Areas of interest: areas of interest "Park Square"
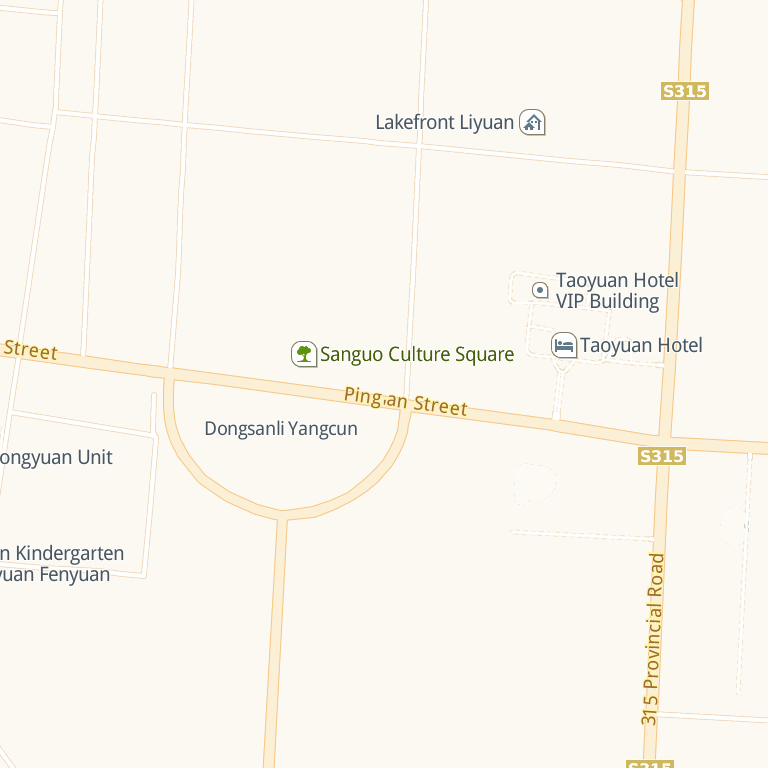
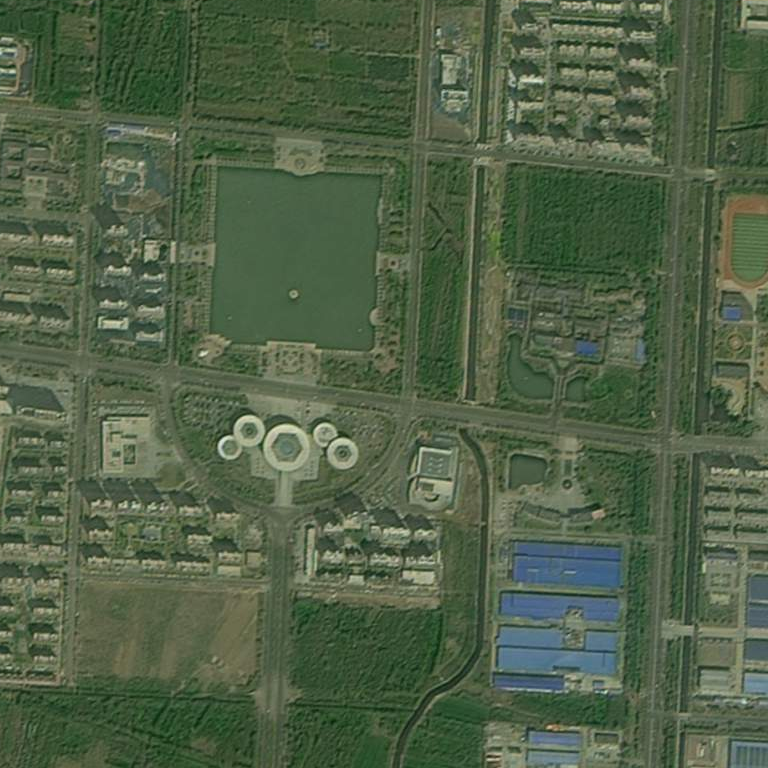